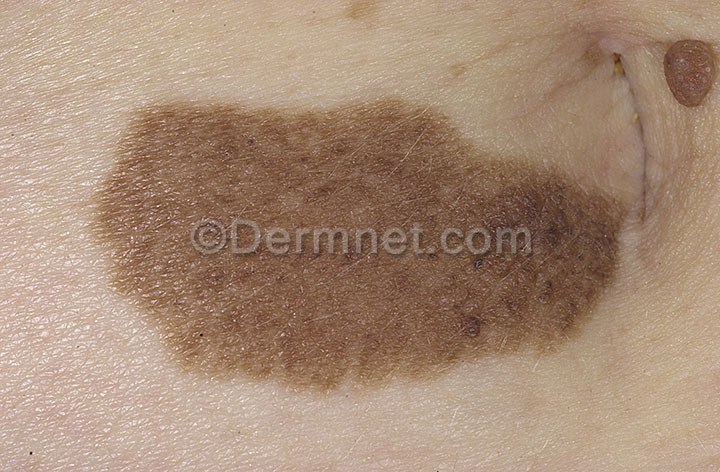
Disease: Melanoma Skin Cancer Nevi and Moles